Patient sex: F
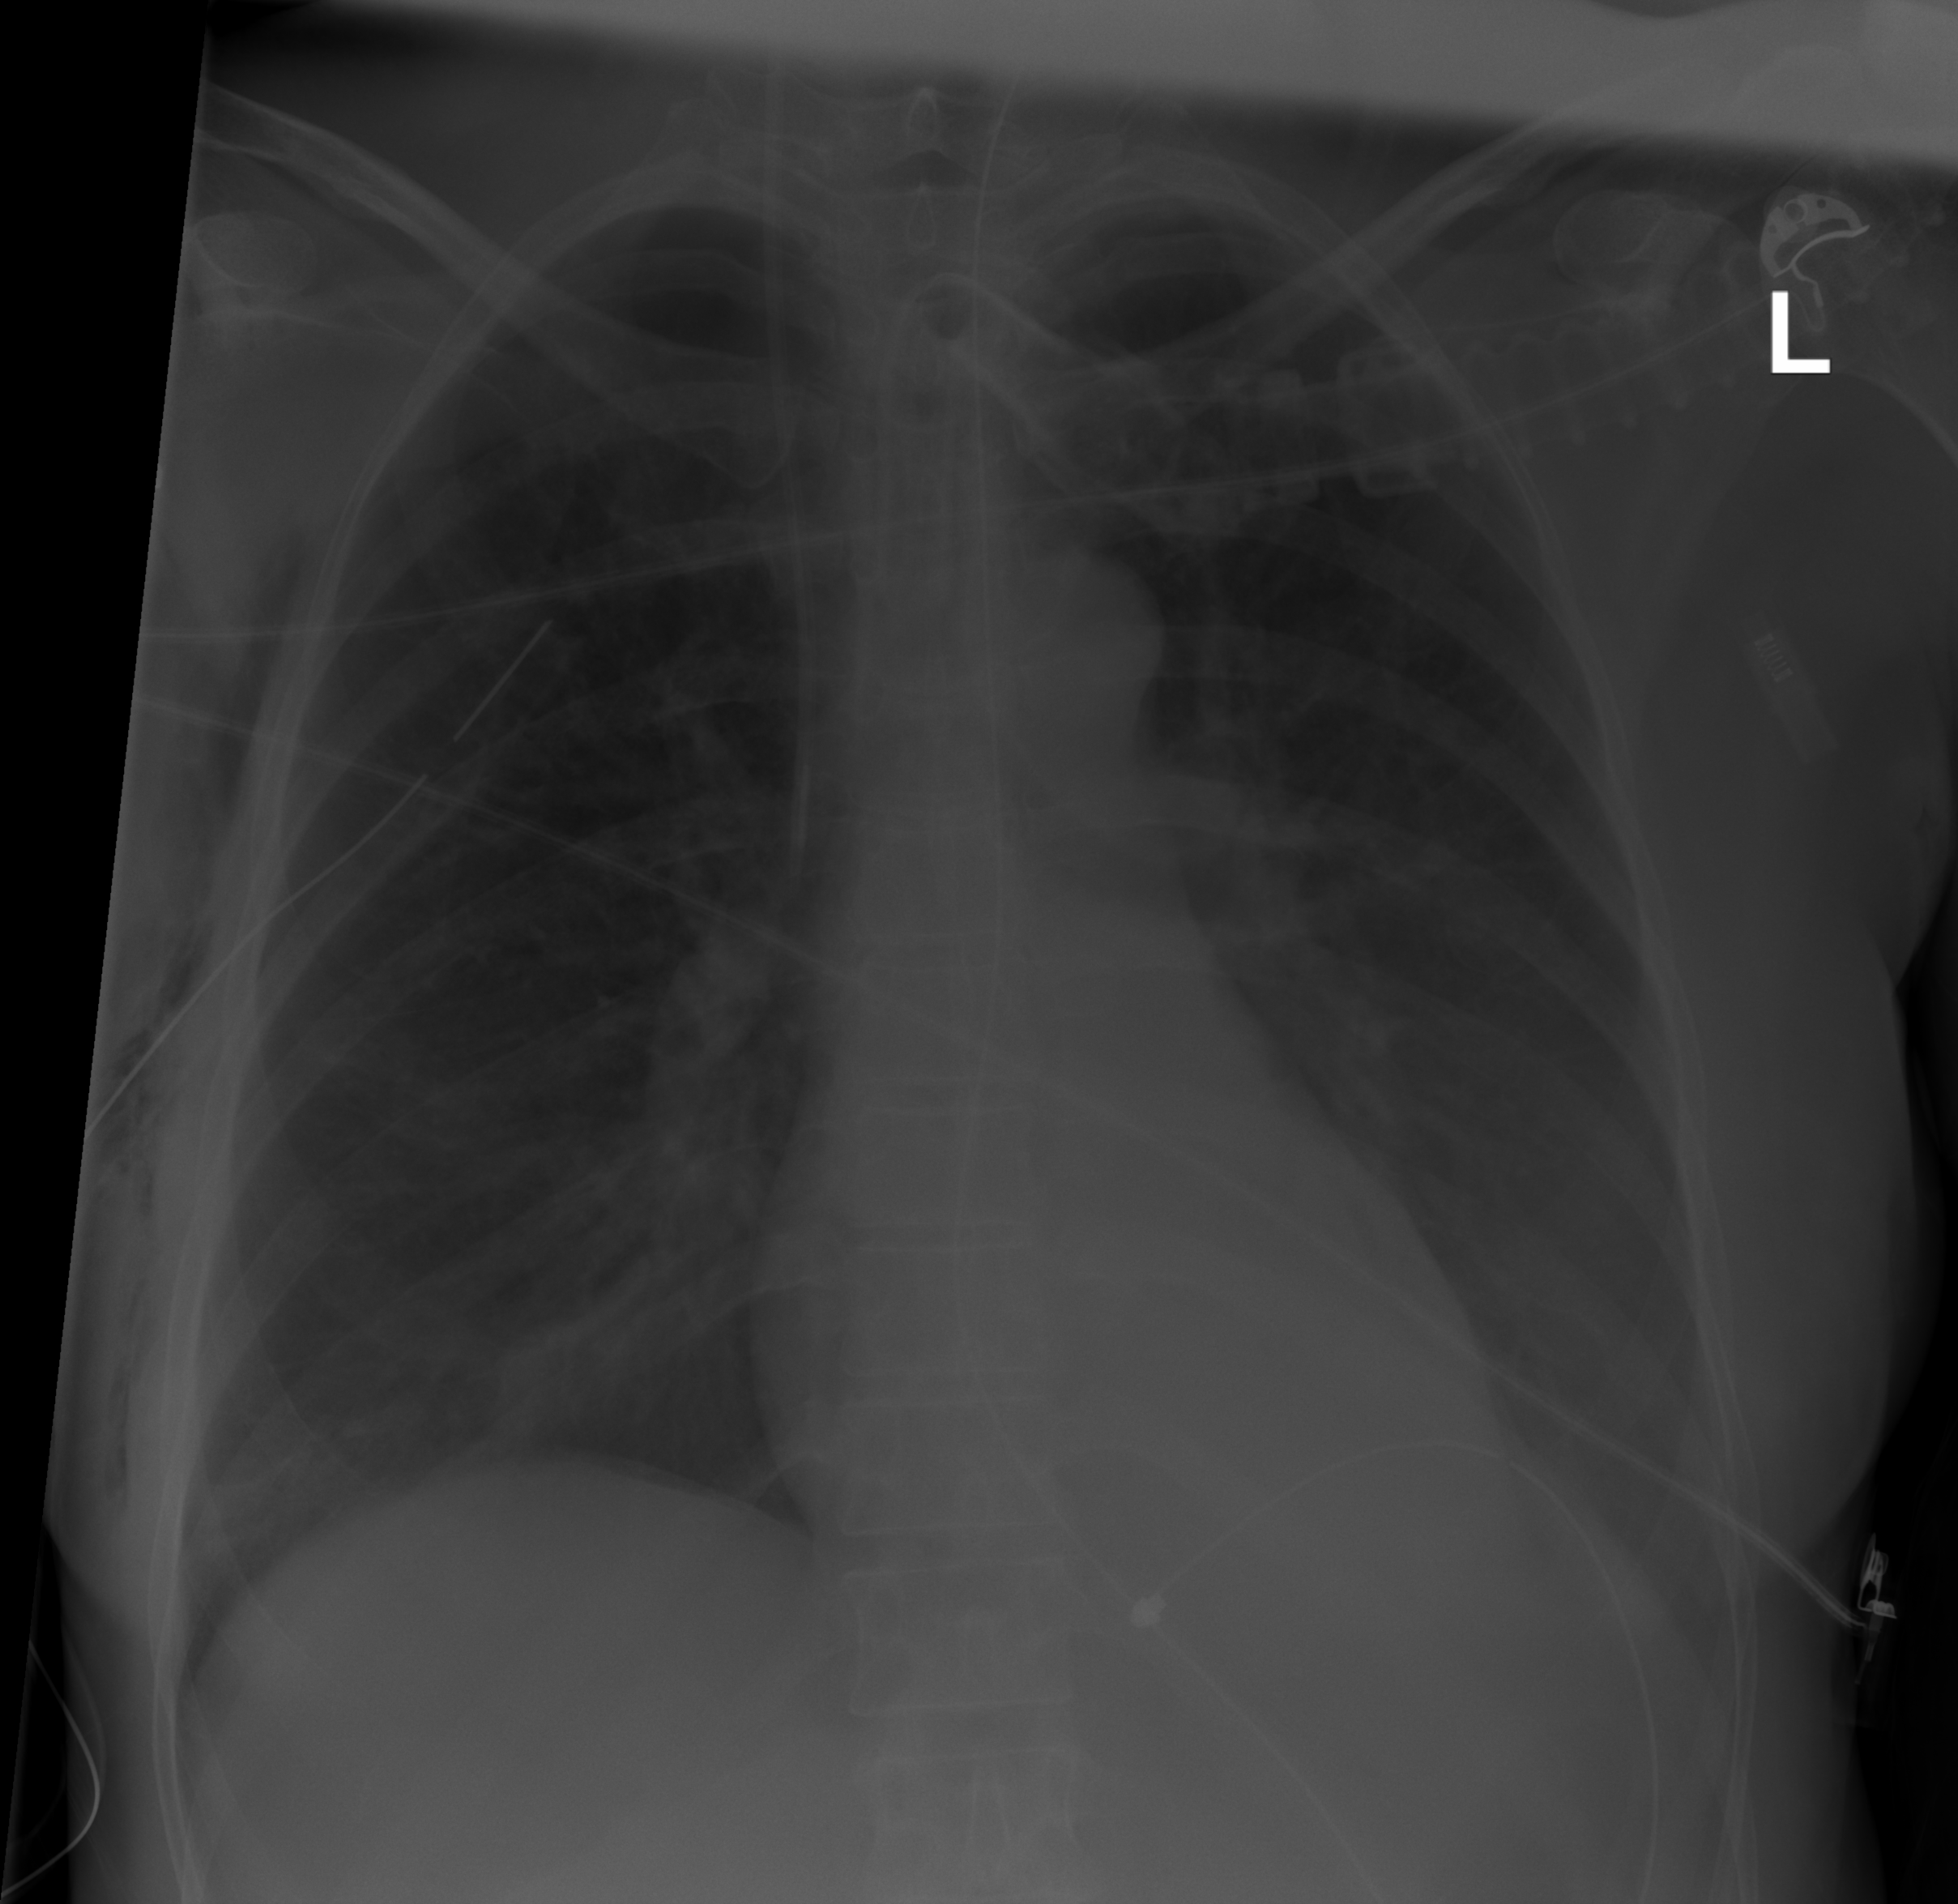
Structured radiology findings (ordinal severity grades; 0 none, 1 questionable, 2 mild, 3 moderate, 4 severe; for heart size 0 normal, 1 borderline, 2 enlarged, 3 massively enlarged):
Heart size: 0
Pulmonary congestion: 0
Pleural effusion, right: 0
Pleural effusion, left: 1
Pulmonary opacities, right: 0
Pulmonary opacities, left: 0
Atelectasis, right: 2
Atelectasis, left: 0